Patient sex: M
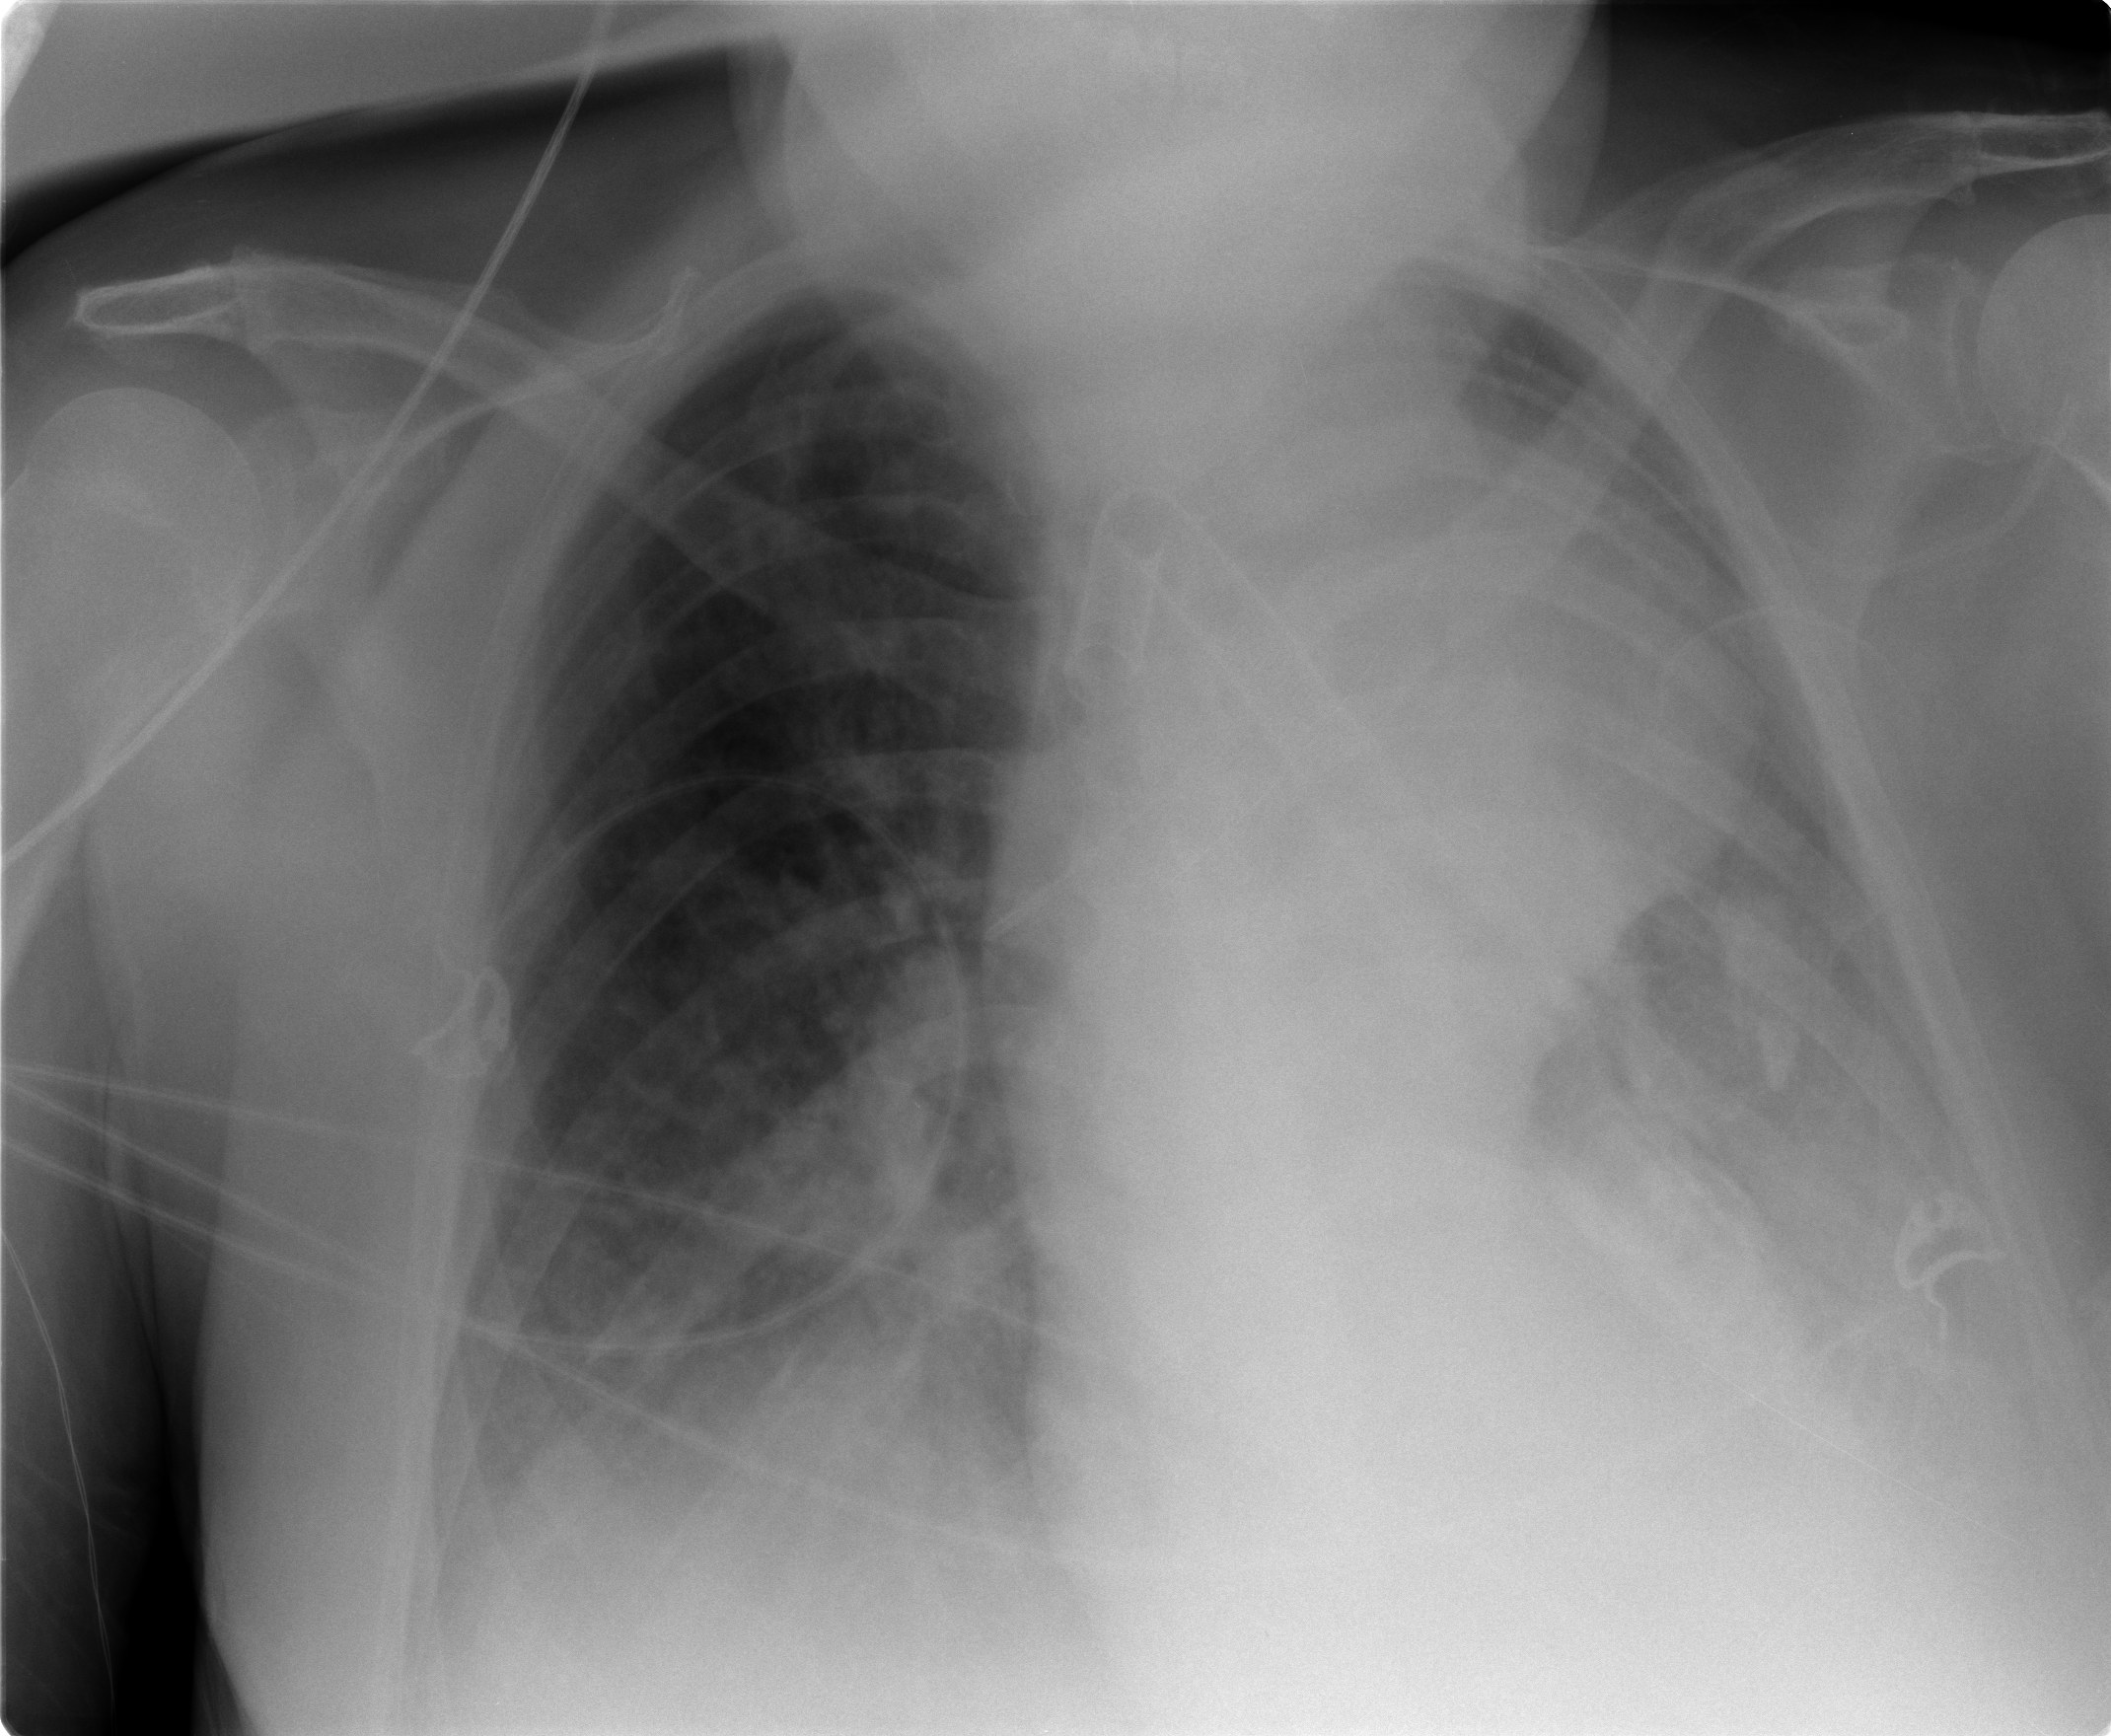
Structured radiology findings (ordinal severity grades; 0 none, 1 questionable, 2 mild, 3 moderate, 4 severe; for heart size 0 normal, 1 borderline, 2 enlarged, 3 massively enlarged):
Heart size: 0
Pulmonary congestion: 2
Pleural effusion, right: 2
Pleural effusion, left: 3
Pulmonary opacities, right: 0
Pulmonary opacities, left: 0
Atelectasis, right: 2
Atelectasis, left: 2